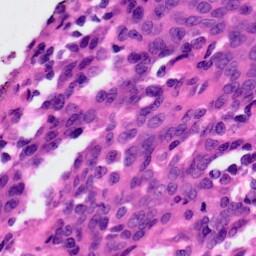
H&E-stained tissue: Ovarian